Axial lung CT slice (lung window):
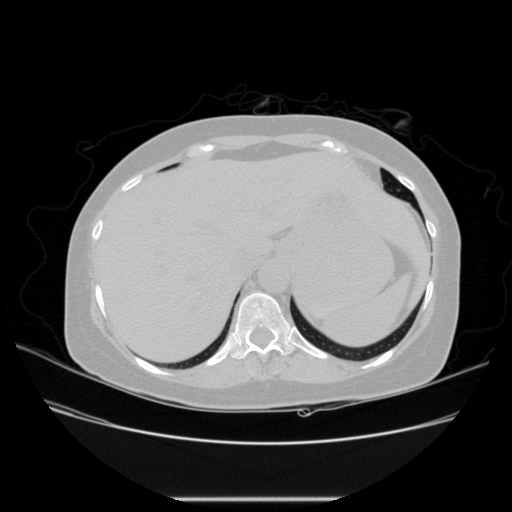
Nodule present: no